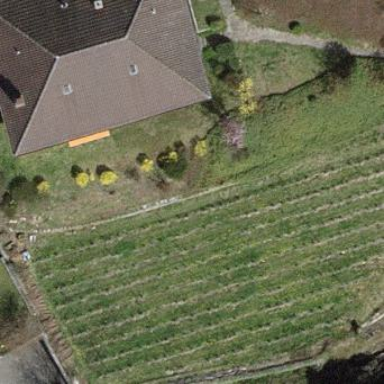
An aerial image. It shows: Beautiful vineyard in the countryside.